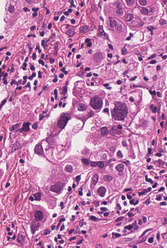
Tumor epithelial tissue: yes
Tumor-associated stroma tissue: yes
Normal tissue: no